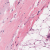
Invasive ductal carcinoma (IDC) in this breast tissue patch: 1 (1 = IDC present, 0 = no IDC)